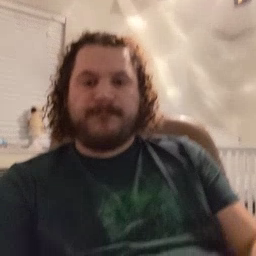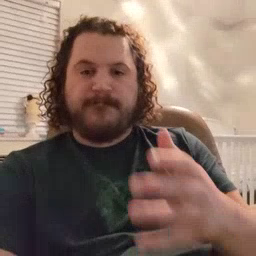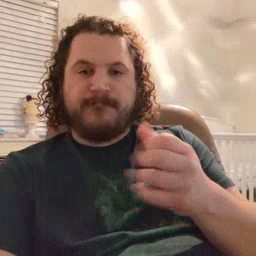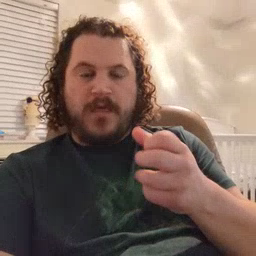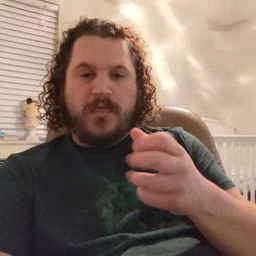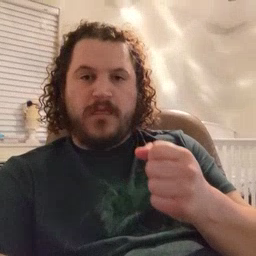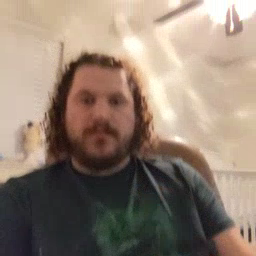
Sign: milk